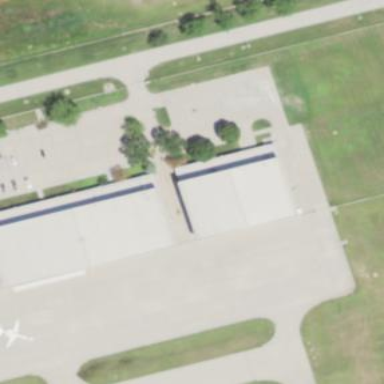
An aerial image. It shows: Building designed as airport hangar.